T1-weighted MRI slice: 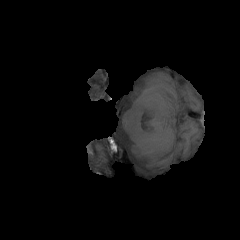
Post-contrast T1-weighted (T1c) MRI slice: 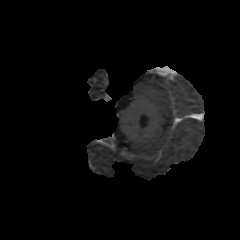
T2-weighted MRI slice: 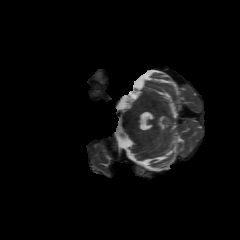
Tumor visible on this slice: no